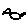
Label: bird